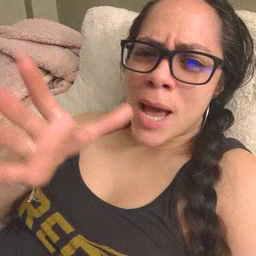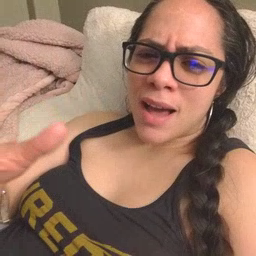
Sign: grandma